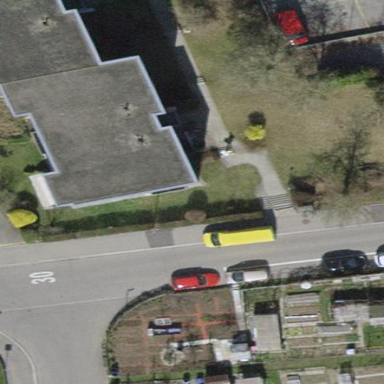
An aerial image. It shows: Flat-roofed apartment building.